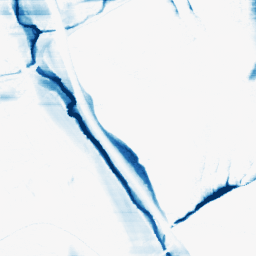
Category: morphological
Decomposition family: morphological_rect
Decomposition parameters: operation: closing
width: 50
height: 3
Upsampling method: sinc_blackman
Upsampling parameters: scale: 2
kernel_size: 16
Upsampling scale: 2